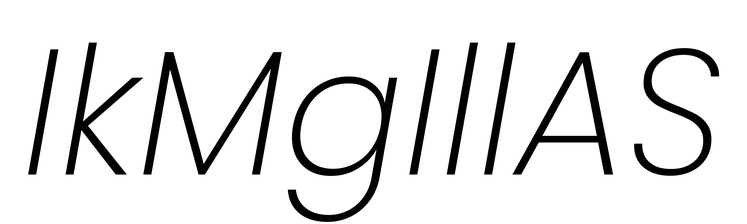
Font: Poppins-ExtraLightItalic